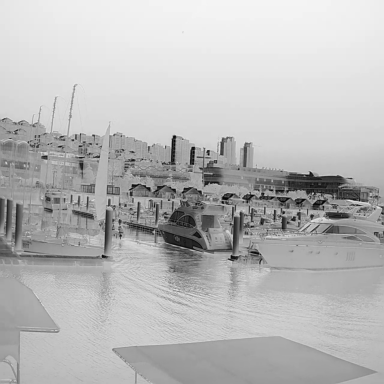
There are six objects shown in the infrared image, including three canoes, and three sailboats.